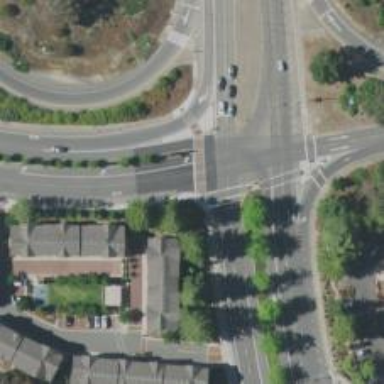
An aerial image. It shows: Solid stop line on the road.